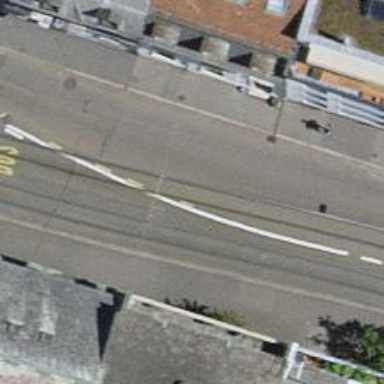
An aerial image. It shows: Tram railway with one track and electrified contact line.